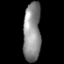
Tissue: prostate
Cell type: Fibroblasts
Senescence score: 0.7292
Nuclear area (px): 1012
Mean DAPI intensity: 139.329